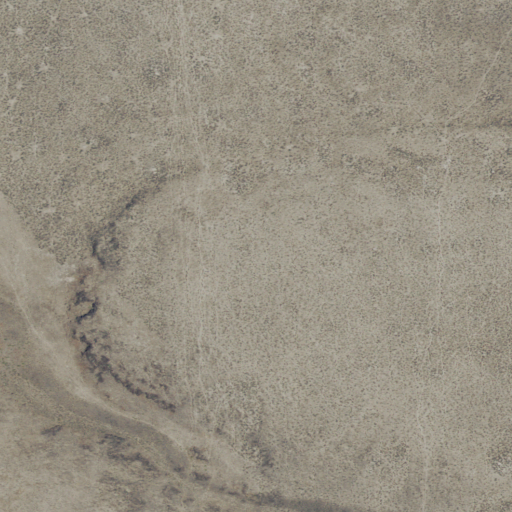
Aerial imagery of ridge(s) in Oregon named Stoney Corral Ridge containing shrub and grassland